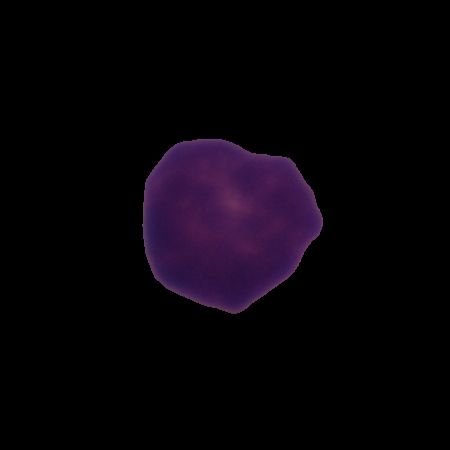
Label: healthy